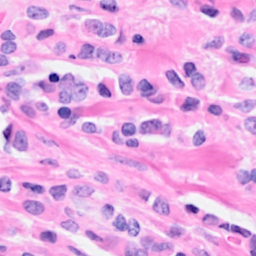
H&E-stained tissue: Breast